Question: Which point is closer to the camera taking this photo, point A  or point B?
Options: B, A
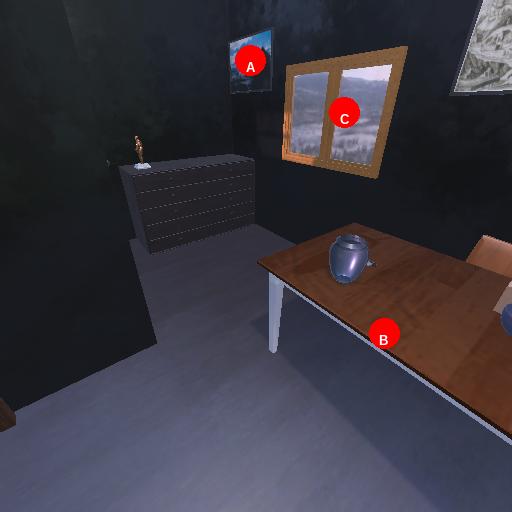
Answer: B